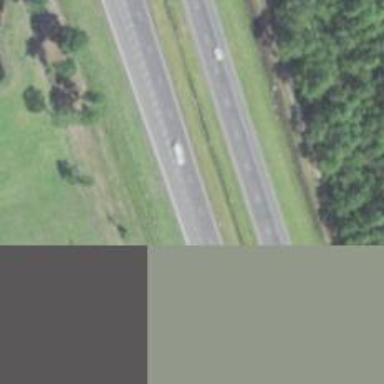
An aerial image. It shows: Motorway.